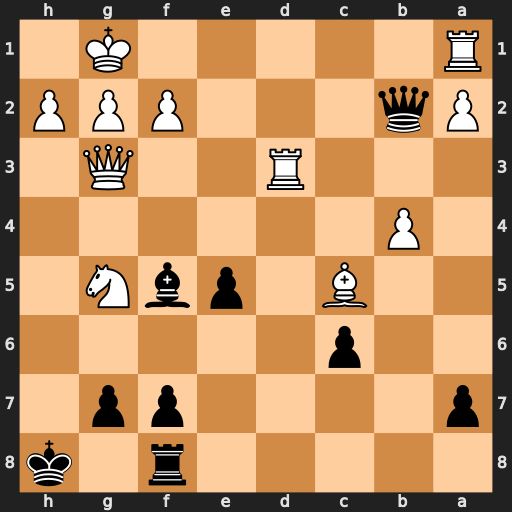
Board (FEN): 5r1k/p4pp1/2p5/2B1pbN1/1P6/3R2Q1/Pq3PPP/R5K1
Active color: b
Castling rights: -
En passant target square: -
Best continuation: Qxa1+ Rd1 Qxd1#